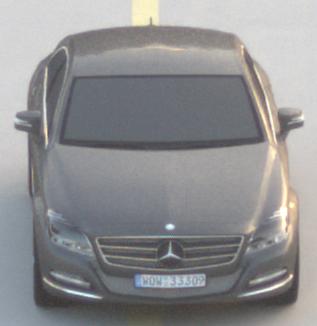
Make: Mercedes-Benz
Model: CLS Coupé 350
Detailed model: CLS-Class (218) Coupé
Model produced from: 2011/01
Model produced until: 2014/07
Doors: 4
Color: gray
Road condition: dry road
Daytime: sunrise or sunset
Contrast: low contrast